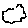
Label: cloud